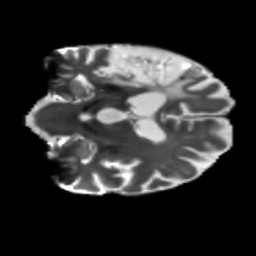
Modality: T2w
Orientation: coronal
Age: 58
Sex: male
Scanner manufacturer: siemens
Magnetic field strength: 3 T
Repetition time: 5.47 s
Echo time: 0.0854 s